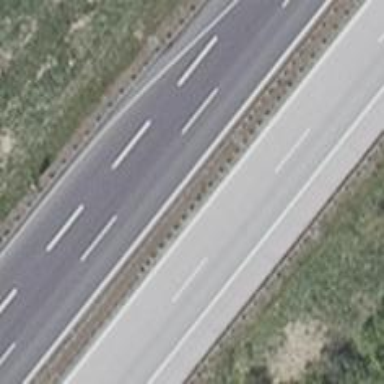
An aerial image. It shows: Asphalt motorway.